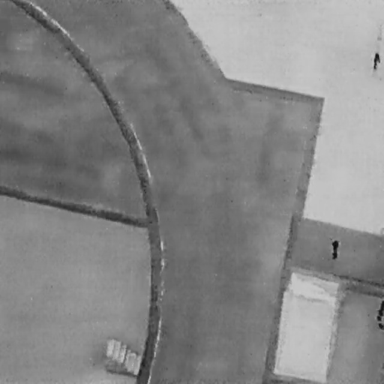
There are two People in the infrared image.